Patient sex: F
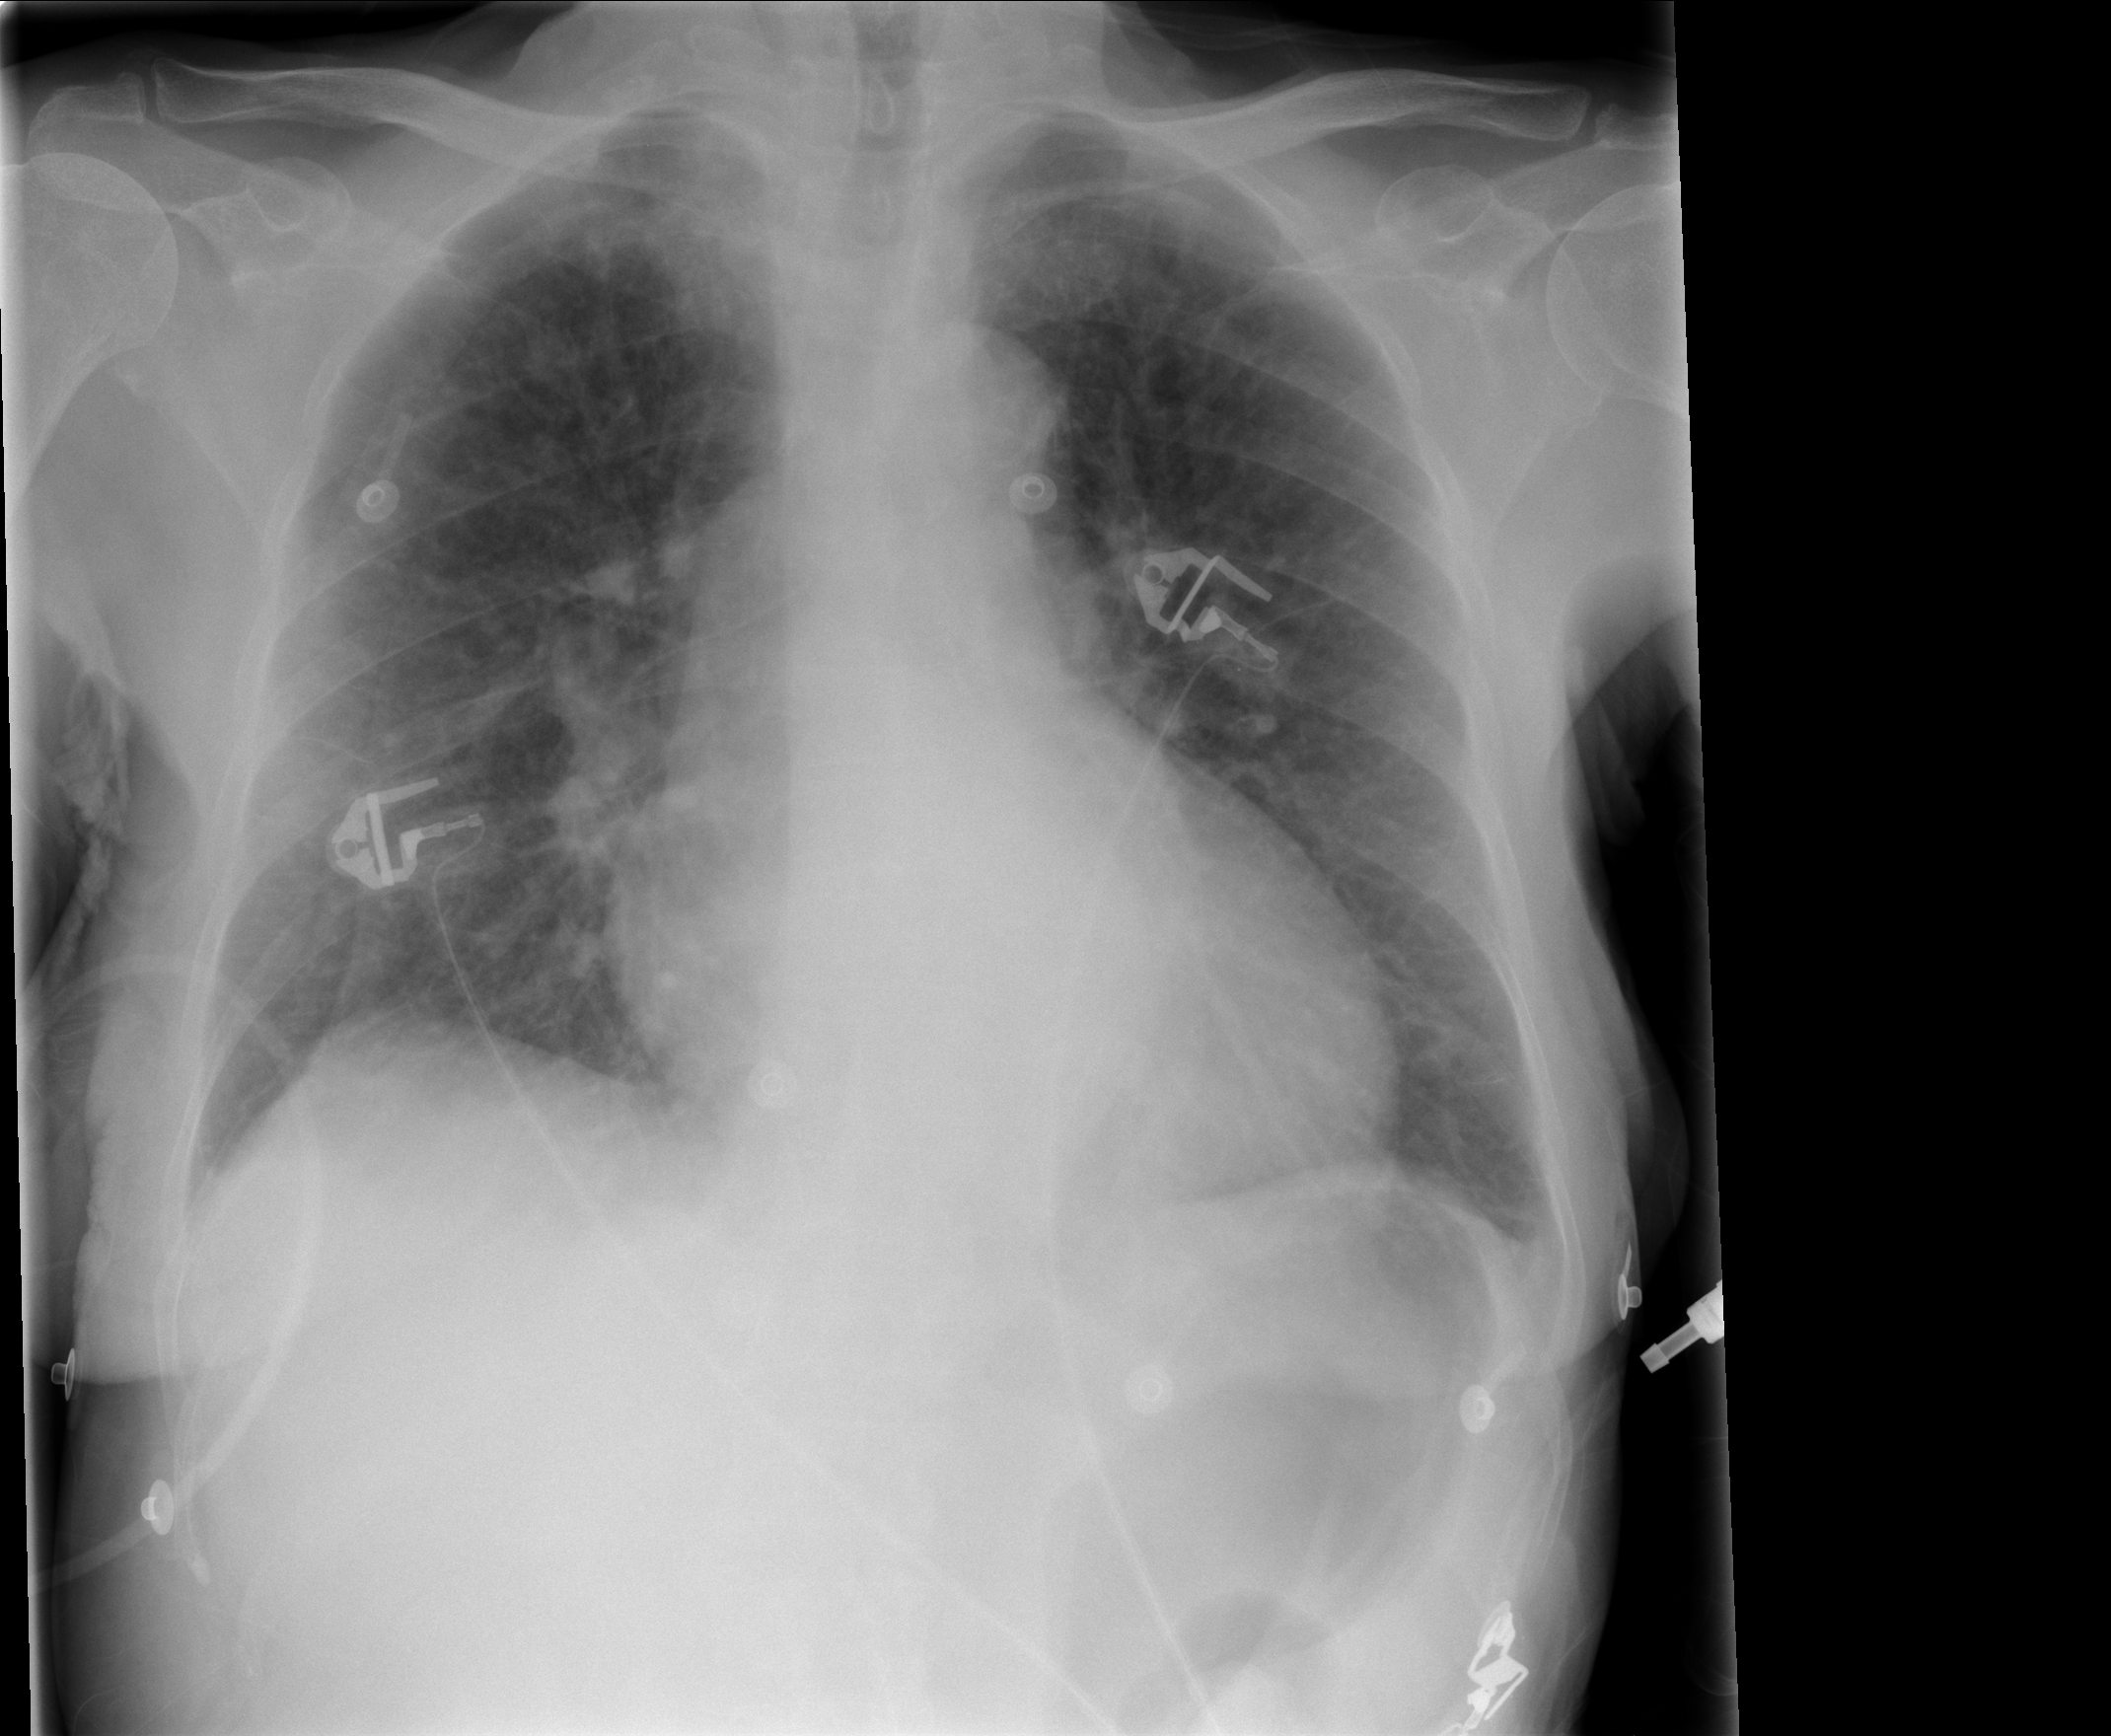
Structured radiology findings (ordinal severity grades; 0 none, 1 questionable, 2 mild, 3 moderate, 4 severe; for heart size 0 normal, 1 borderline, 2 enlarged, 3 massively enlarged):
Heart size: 2
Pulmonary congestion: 0
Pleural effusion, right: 1
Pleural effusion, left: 1
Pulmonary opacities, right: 0
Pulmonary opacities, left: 0
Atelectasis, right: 0
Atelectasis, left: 0